Question: I have a function that loads a sprite sheet, finds a block of sprites, and then puts each individual sprite into a list. Before it appends a sprite into the list, it will blit it onto the screen. Once it's done loading sprites, it will then iterate through the list, blitting each sprite as it goes. The two sets of blits be identical, but instead the first sprite is dropped from the list, and the last sprite is duplicated. The two sets of blits look like this:

Each sprite is blitted in the order it was appended to the list, going from left to right, top to bottom, so the first sprite is the top left one, and the last is the bottom right.
Here's the function that loads the sprites:
'''
def assembleSprites(name, screen):
"""Given a character name, this function will return a list of all that
character's sprites. This is used to populate the global variable spriteSets"""
spriteSize = (35, 35)
spritesheet = pygame.image.load("./images/patchconsprites.png")
sprites = []
start = charCoords[name]
char = list(start)
image = pygame.Surface((35,35))
# load each sprite and blit them as they're added to the list
for y in range(5):
char[0] = start[0]
for x in range(9):
rect = (char[0], char[1], char[0]+spriteSize[0], char[1]+spriteSize[1])
image.blit(spritesheet, (0,0), rect)
image = image.convert()
colorkey = image.get_at((0,0))
image.set_colorkey(colorkey, RLEACCEL)
screen.blit(image, (x*40, y*40))
pygame.display.update()
sprites.append(image)
char[0] += spriteSize[0]+2
char[1] += spriteSize[1]+2
# check that the list was constructed correctly
count = 0
for y in range(6,11):
for x in range(9):
screen.blit(sprites[count], (x*40,y*40))
count += 1
pygame.display.update()
return sprites
'''
Anyone see how I'm screwing the list up?
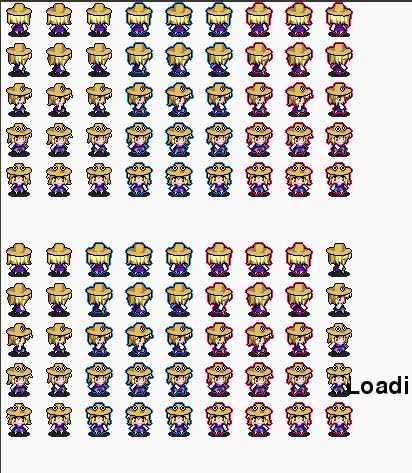
Answer: '''
image.blit(spritesheet, (0,0), rect)
'''
You haven't re-initialised 'image' each time around the loop, it's still the same surface you used in the previous iteration, a surface that is already in the list. Each time round the loop you overwrite the sprite you appended to the list in the previous step.
I suggest grabbing a new 'image= pygame.Surface((35,35))' immediately before the line instead of before the start of the loop.